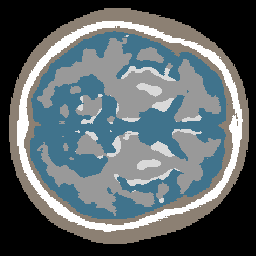
Label: no_lesion